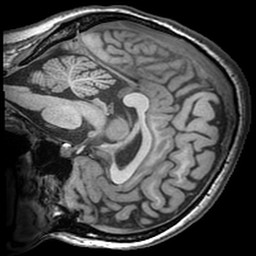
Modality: T1w
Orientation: sagittal
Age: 30
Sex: female
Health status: ill
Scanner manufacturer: ge
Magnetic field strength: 3 T
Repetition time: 0.008164 s
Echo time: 0.003184 s